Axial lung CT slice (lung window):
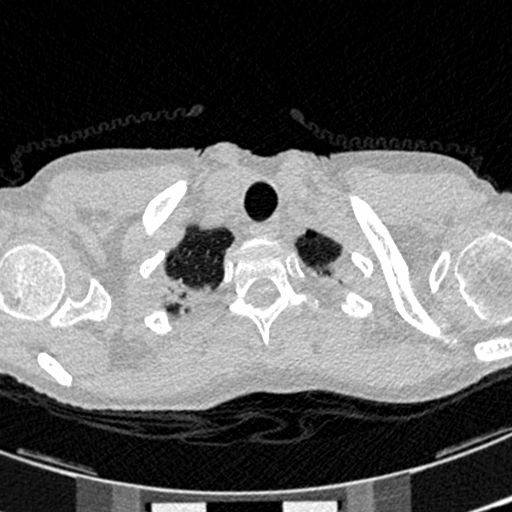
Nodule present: no